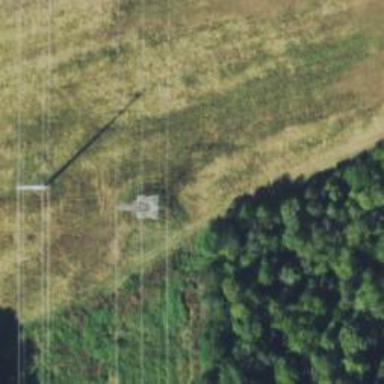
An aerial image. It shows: Lattice structure tower used for power distribution.